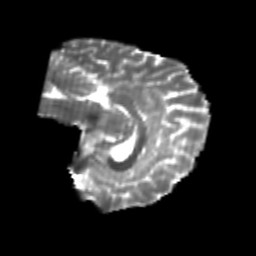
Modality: T2w
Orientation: sagittal
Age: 20
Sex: female
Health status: healthy
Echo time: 0.074 s